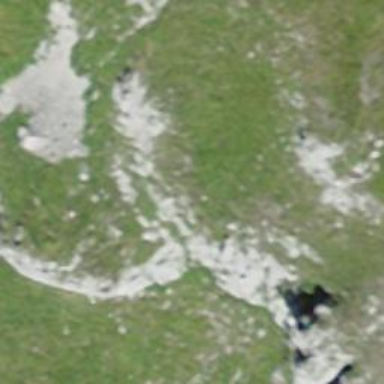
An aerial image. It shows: Natural cliff.